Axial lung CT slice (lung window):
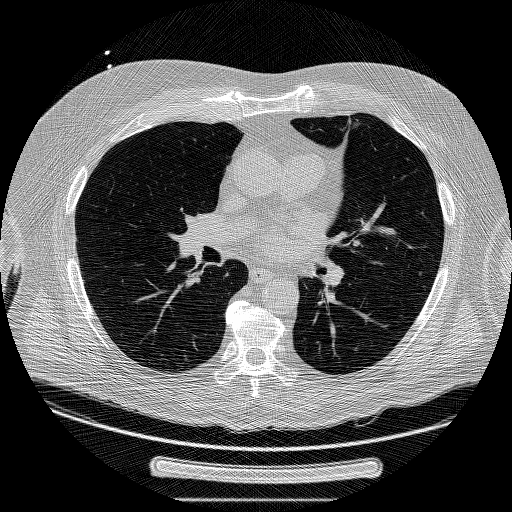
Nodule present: yes
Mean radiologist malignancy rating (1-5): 5